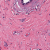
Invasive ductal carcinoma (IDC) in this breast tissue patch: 0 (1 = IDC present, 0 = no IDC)